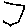
Label: hexagon